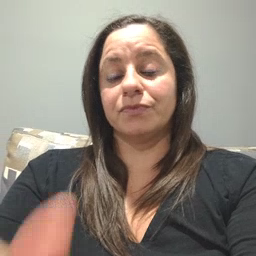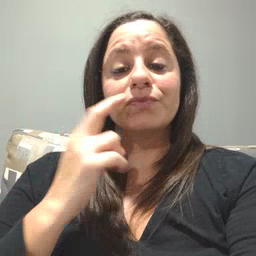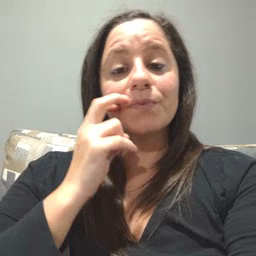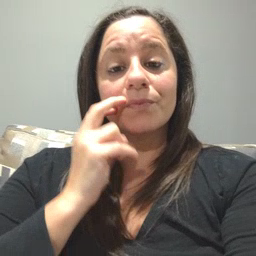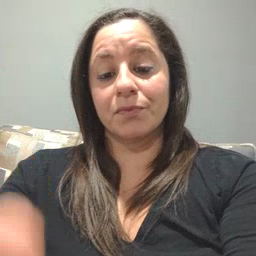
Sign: gum